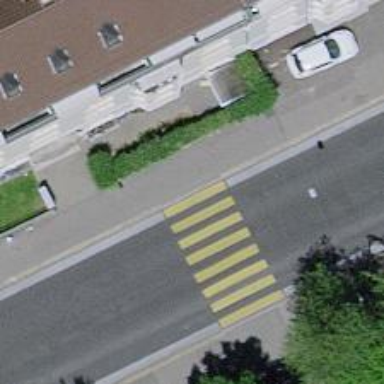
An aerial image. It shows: Kerb serving as barrier.